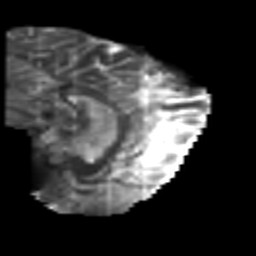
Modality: T2w
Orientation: sagittal
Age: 46
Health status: ill
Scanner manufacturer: philips
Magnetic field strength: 3 T
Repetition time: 9 s
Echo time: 0.127 s